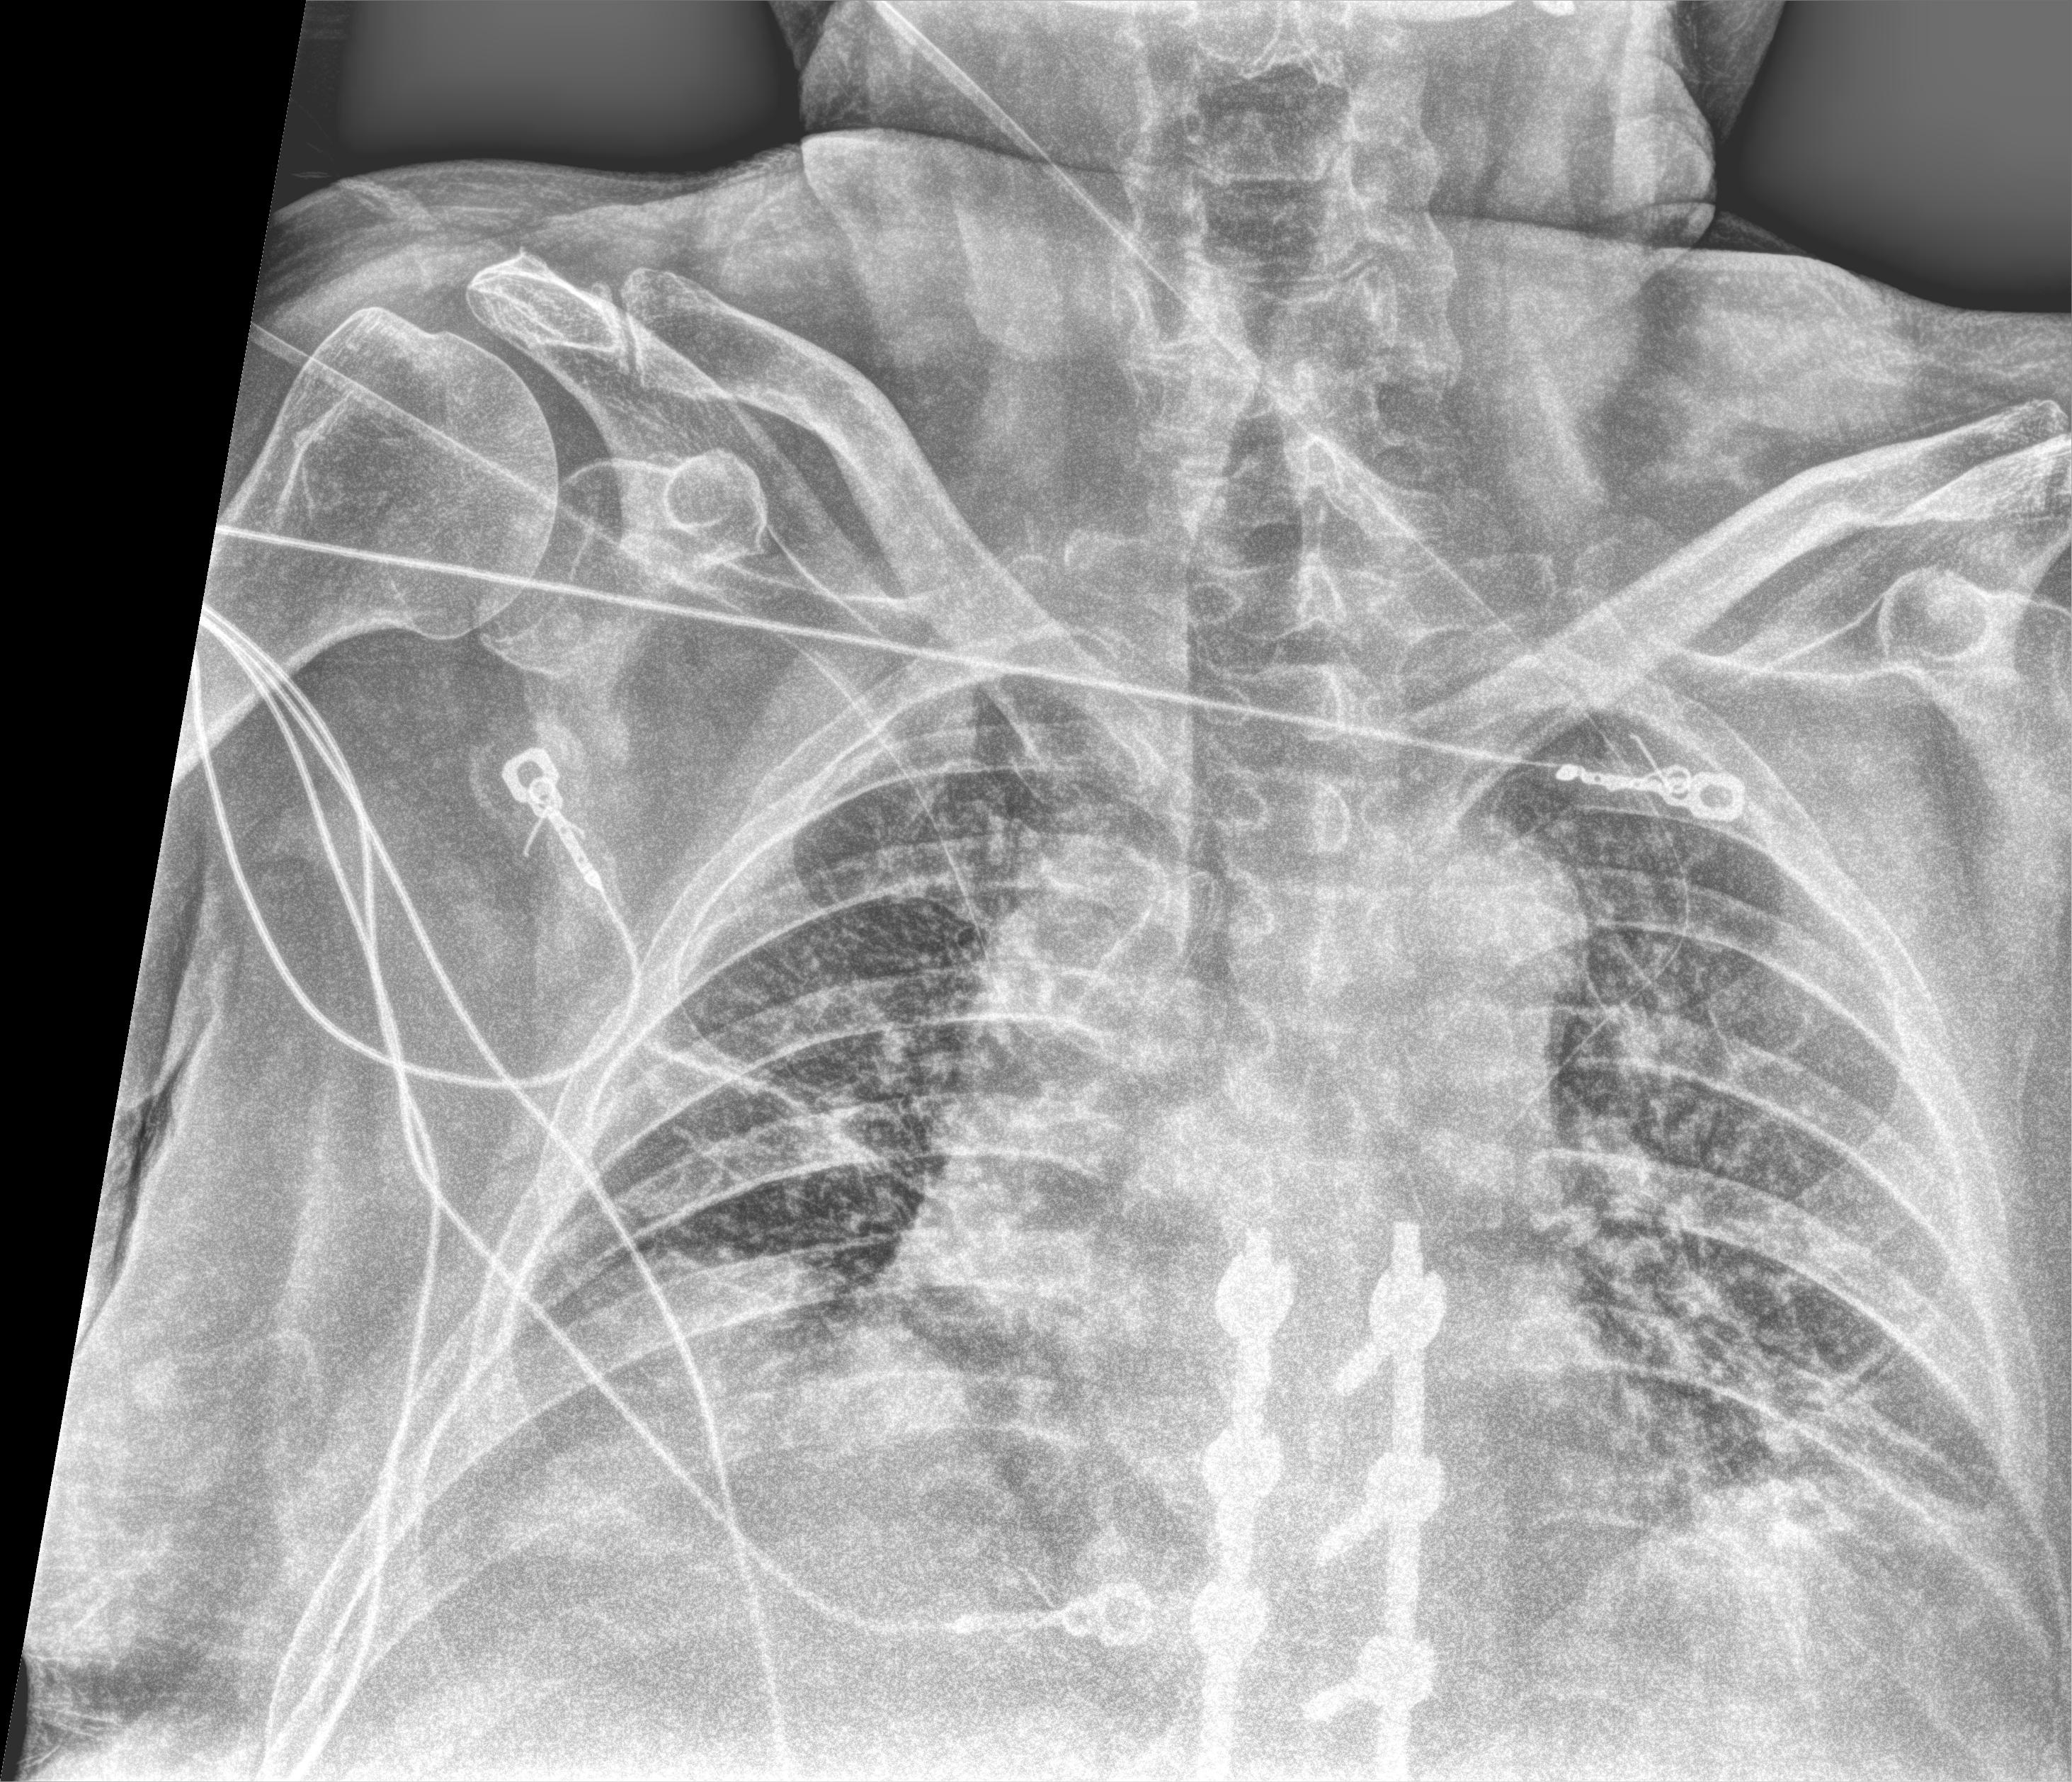
View: AP
Implant manufacturer: seaspine mariner